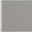
Piece: xx